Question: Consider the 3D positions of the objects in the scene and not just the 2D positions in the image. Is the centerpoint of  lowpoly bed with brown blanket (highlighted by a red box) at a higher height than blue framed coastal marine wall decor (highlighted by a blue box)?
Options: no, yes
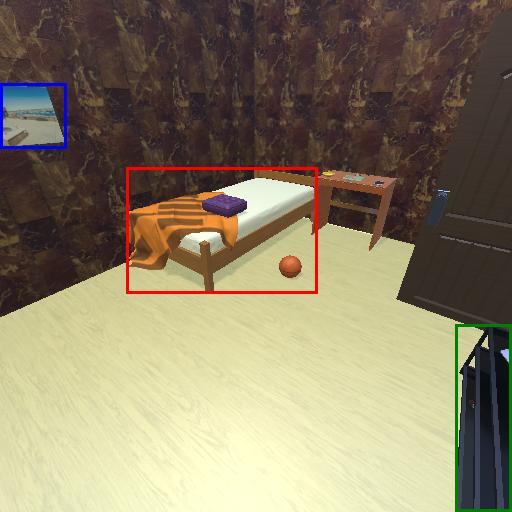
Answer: no